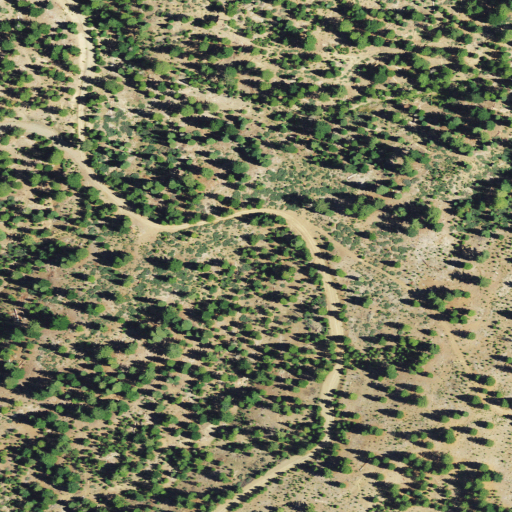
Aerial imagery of ridge(s) in California named Boswell Ridge containing grassland, open development, shrub, and evergreen forest